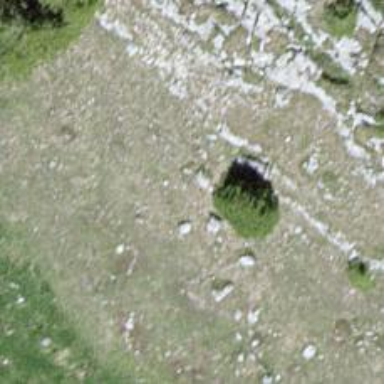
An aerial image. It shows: Needle-leaved tree in nature.